Interaction volume radius: 10 \u00c5
Interaction volume height: 35 \u00c5
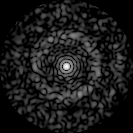
Disorder parameter: 0.8272